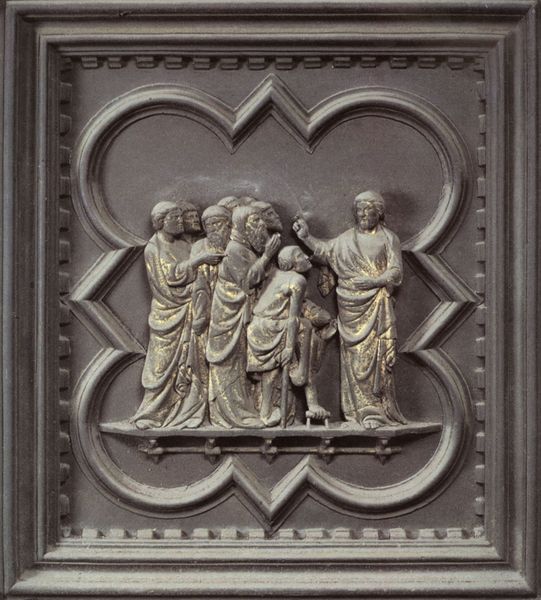
Titel: Südportal
Künstler: Andrea Pisano
Standort: Florenz, Baptisterium (EU - I - Toskana)
Schlagwörter: gruppe, hand, mann, menschen, grau, männer, ornament, alt, bart, mensch, stein, kirche, boden, gewand, stock, relief, faust, knien, jesus, jünger, taufe, heilung, kranke, bitte, tunika, prägung, verwunderung, lahm, belehrung, guadrat, bestimmwn, bestimmen